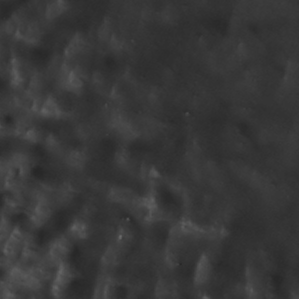
Label: non_frost